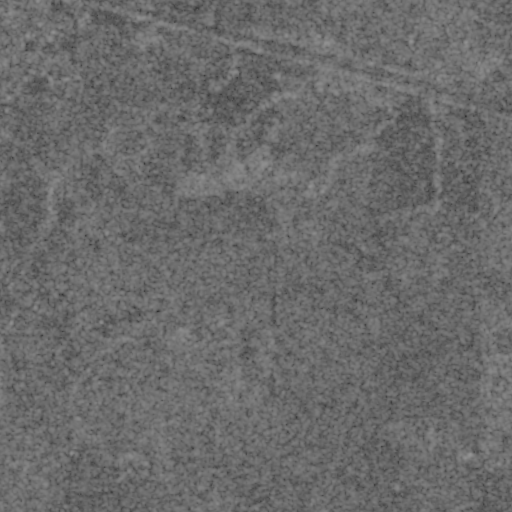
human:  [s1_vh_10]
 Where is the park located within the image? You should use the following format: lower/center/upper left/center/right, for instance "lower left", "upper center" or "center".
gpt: The park is located in the upper center of the image.
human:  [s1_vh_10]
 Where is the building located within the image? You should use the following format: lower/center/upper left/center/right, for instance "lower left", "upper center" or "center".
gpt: The building is located in the upper left of the image.
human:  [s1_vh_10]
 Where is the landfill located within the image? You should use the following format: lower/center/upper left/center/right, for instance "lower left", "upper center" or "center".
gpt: There is no landfill in the image.

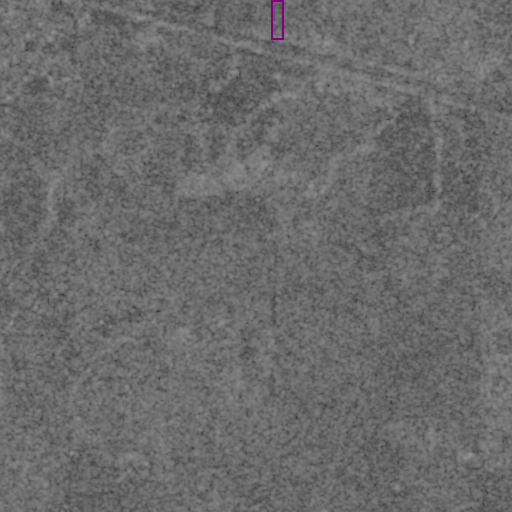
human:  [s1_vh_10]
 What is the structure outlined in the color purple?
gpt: The structure outlined in purple is a park.
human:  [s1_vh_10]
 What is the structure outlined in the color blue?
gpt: There is no blue outline.